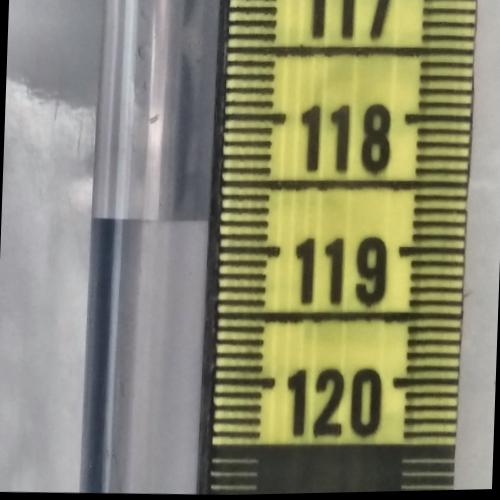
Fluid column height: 118.8 cm